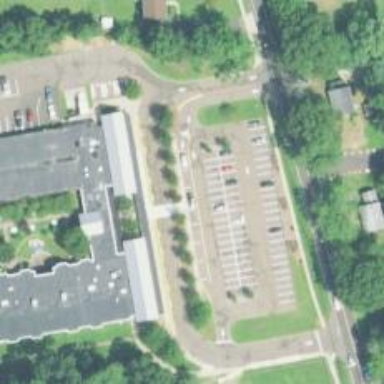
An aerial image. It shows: School.